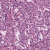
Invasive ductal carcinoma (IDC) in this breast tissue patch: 1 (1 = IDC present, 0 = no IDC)